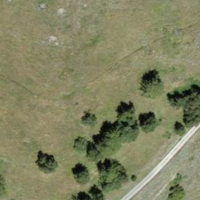
EUNIS habitat code: 45
Species observed at this site:
Stauroderus scalaris